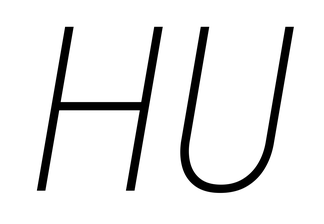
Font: Roboto-Italic_Condensed_ExtraLight_Italic